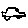
Label: car